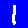
Digit: 1